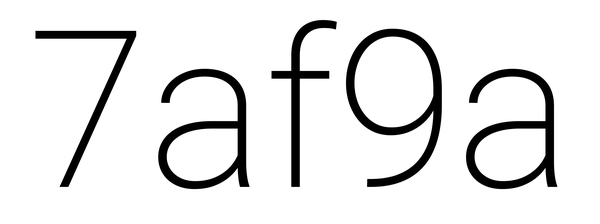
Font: Roboto_ExtraLight